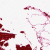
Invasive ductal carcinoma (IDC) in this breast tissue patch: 0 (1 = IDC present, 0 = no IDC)